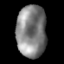
Tissue: lung
Cell type: Epithelial cells
Senescence score: 0.1494
Nuclear area (px): 1522
Mean DAPI intensity: 129.69